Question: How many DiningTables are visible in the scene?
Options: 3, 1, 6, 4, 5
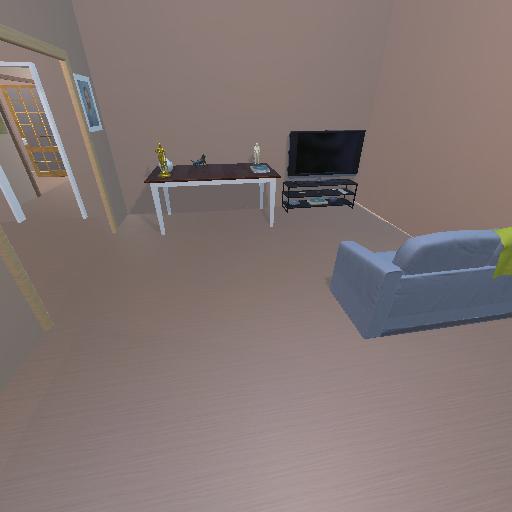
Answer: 3